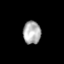
Tissue: skin
Cell type: Epithelial cells
Senescence score: 0.2521
Nuclear area (px): 397
Mean DAPI intensity: 175.191